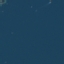
Land use / land cover: SeaLake